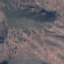
Land use / land cover class: HerbaceousVegetation